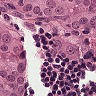
Metastatic tissue present: yes